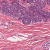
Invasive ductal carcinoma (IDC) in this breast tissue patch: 0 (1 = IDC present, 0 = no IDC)